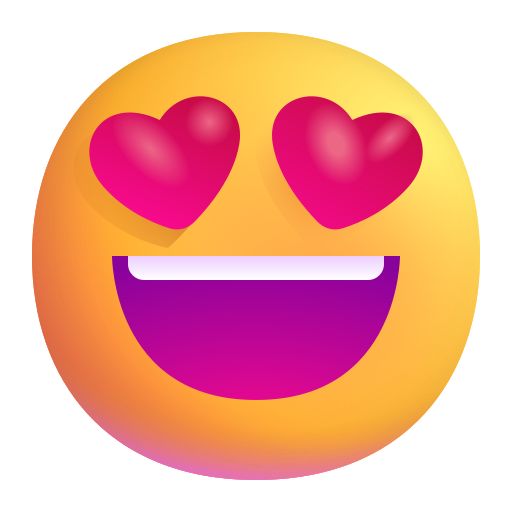
smiling face with heart eyes color